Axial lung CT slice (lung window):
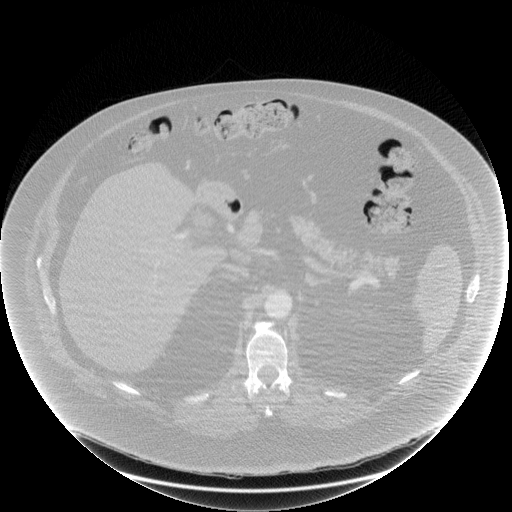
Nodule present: no